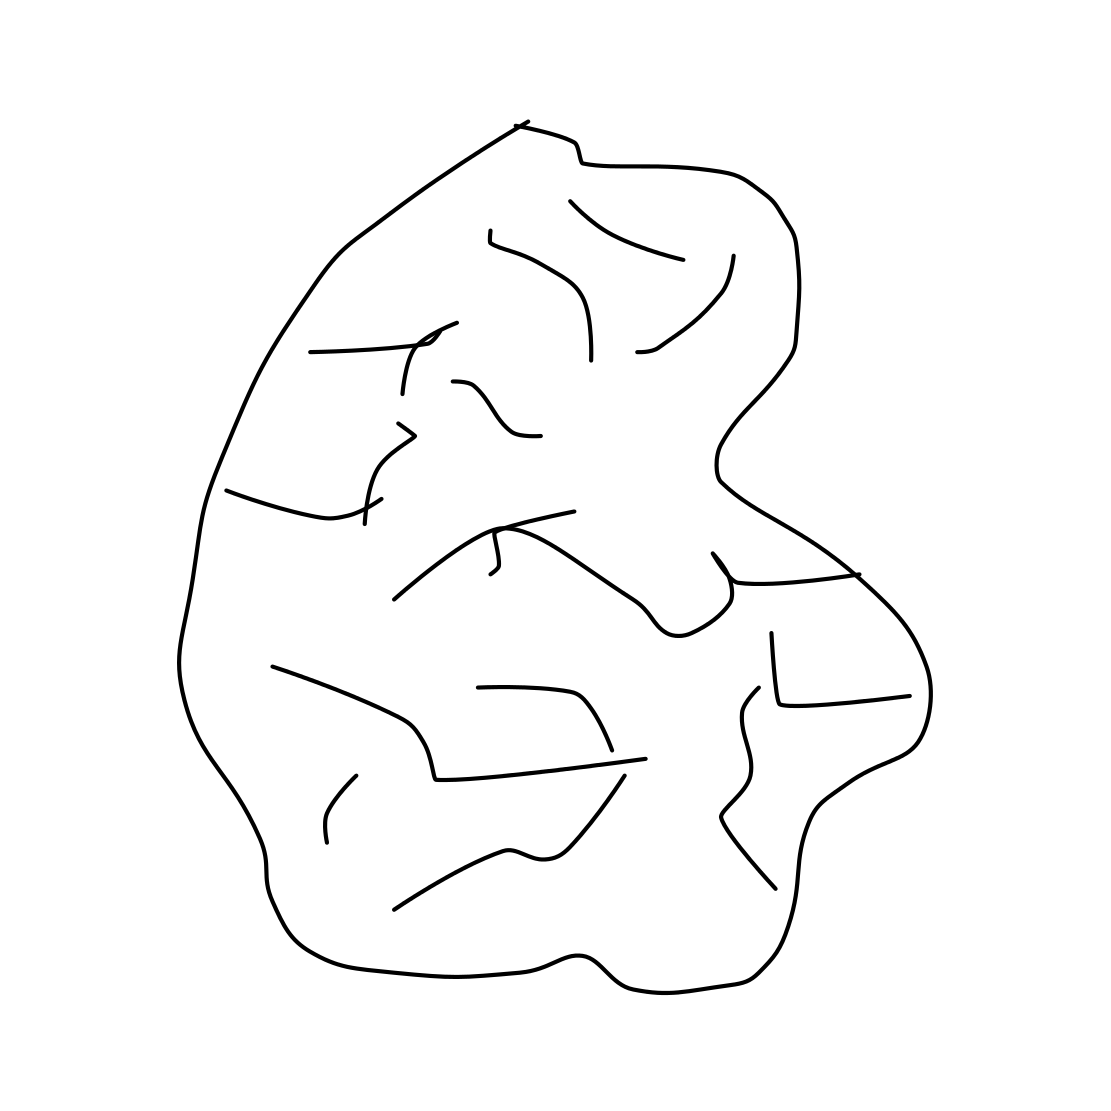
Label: brain